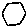
Label: hexagon